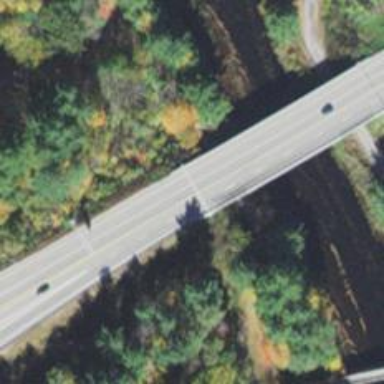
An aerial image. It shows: Asphalt trunk highway which is also expressway.